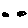
Label: moon